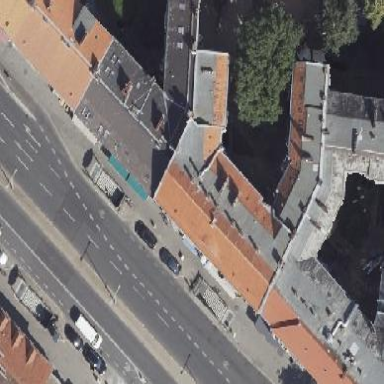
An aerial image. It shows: Apartments building with roof made of roof tiles.